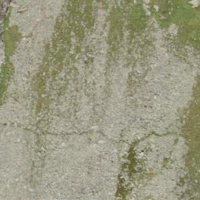
EUNIS habitat code: 31
Species observed at this site:
Monticola saxatilis